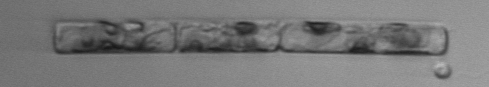
Label: Guinardia_delicatula